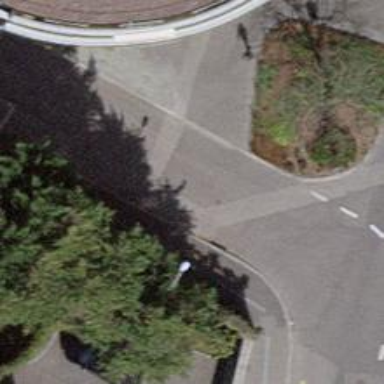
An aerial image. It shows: Pedestrian road with asphalt surface.